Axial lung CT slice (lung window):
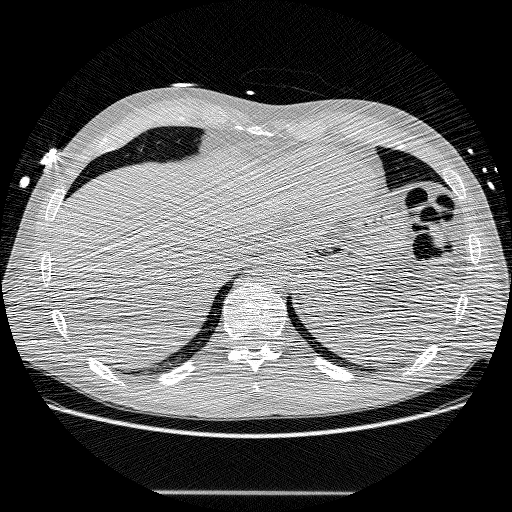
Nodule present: no